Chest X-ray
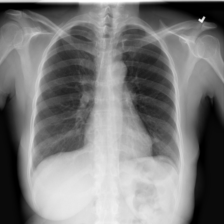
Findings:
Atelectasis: positive
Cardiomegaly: negative
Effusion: negative
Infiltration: positive
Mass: negative
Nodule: negative
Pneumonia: negative
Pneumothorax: negative
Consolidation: negative
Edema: negative
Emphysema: negative
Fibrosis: negative
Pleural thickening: negative
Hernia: negative